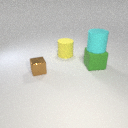
large green rubber cube to the right of large yellow rubber cylinder